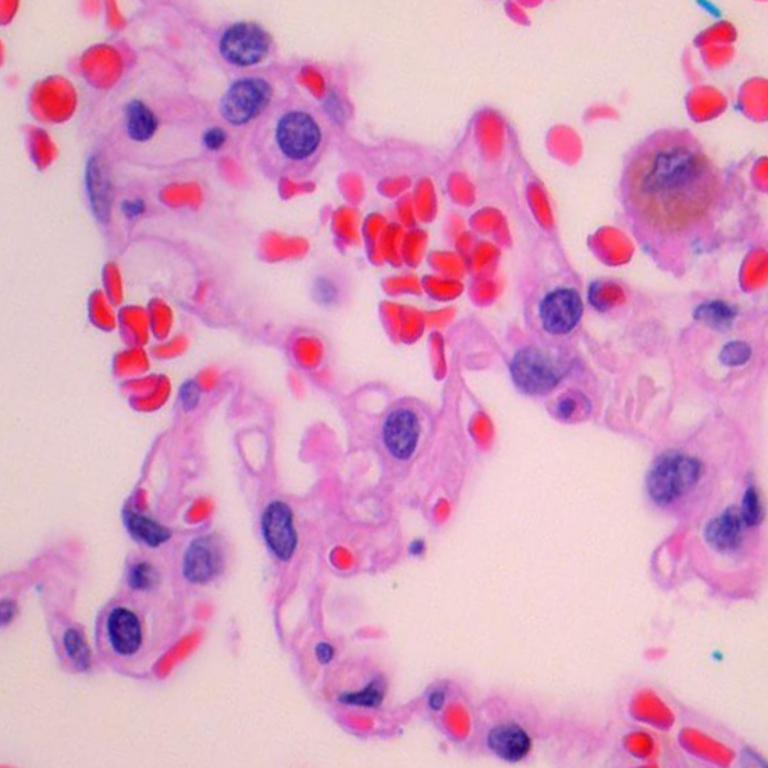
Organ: lung
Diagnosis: benign